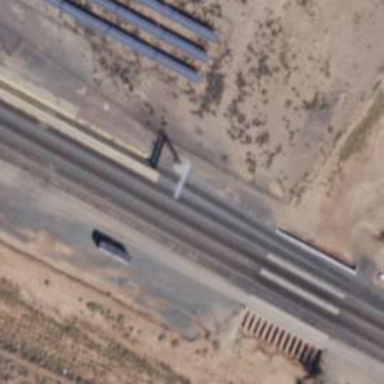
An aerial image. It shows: Railway signal.